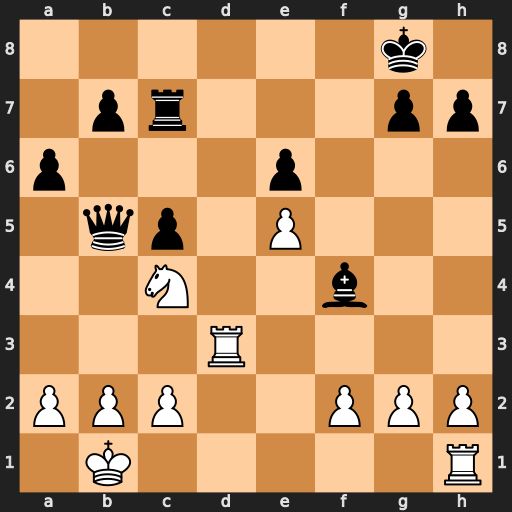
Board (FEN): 6k1/1pr3pp/p3p3/1qp1P3/2N2b2/3R4/PPP2PPP/1K5R
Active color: w
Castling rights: -
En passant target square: -
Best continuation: Rd8+ Kf7 Nd6+ Ke7 Nxb5